Aerial crown-view tile of a tropical tree (Barro Colorado Island, Panama), acquired 20250124:
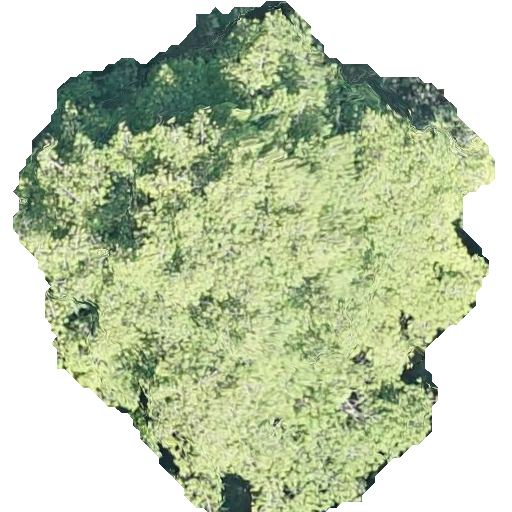
Species: Virola surinamensis
GBIF accepted scientific name: Virola surinamensis
Crown area: 256.49 m²